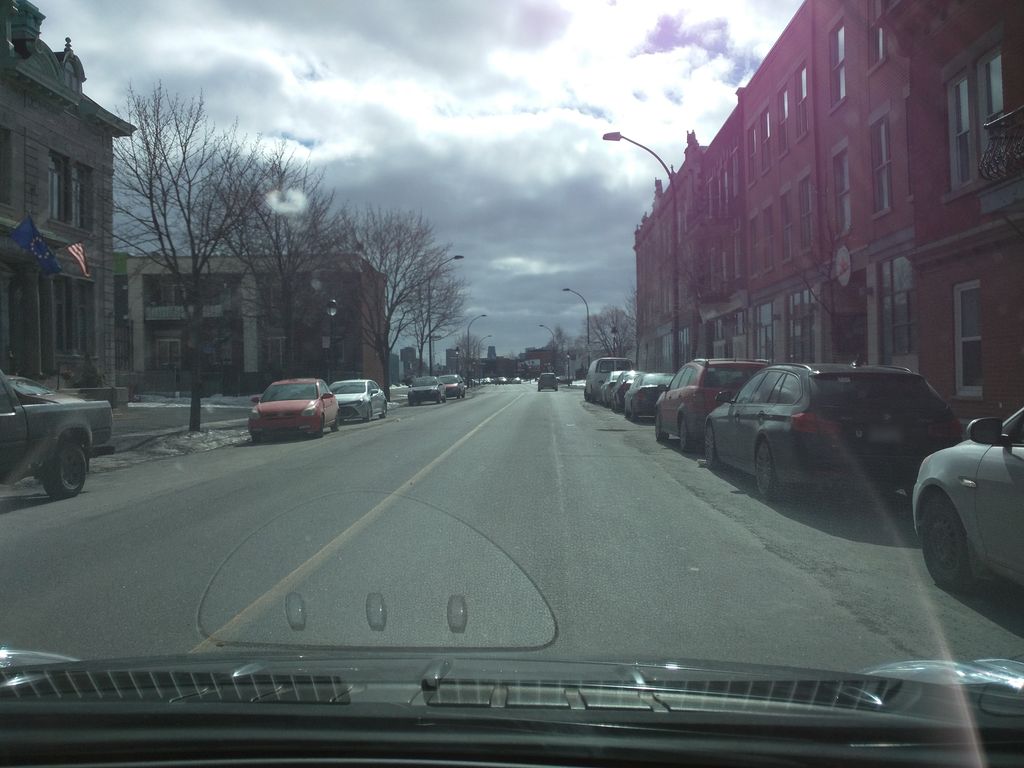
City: montreal